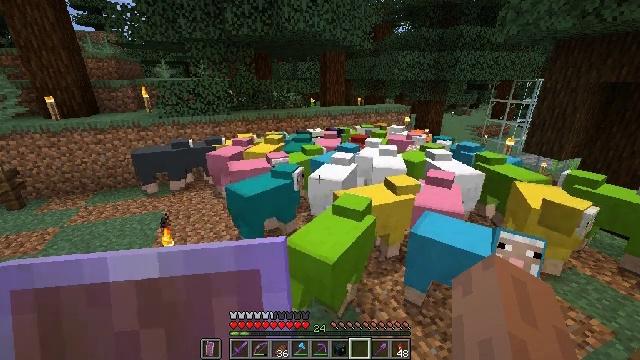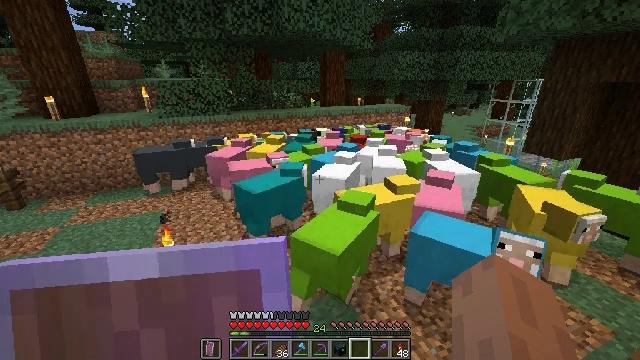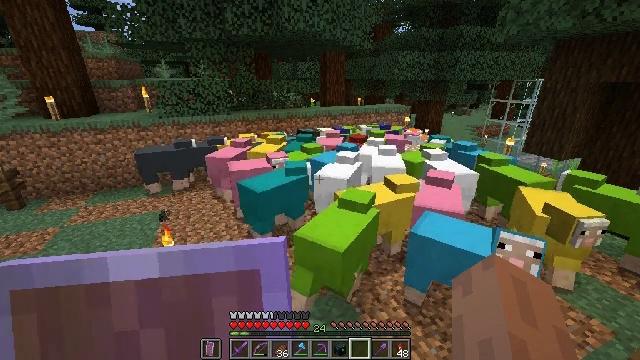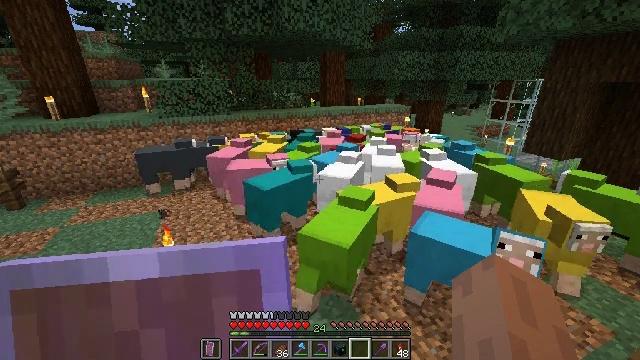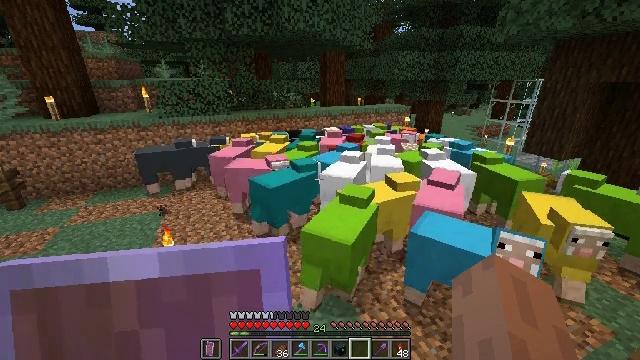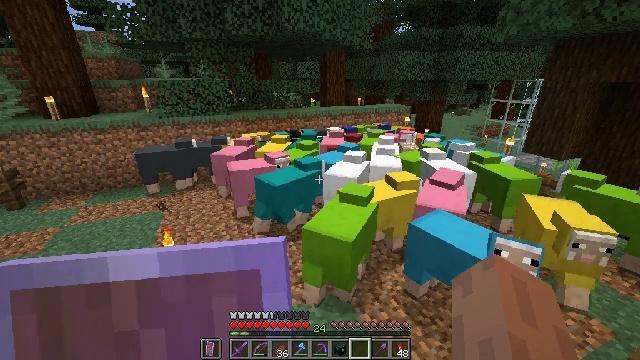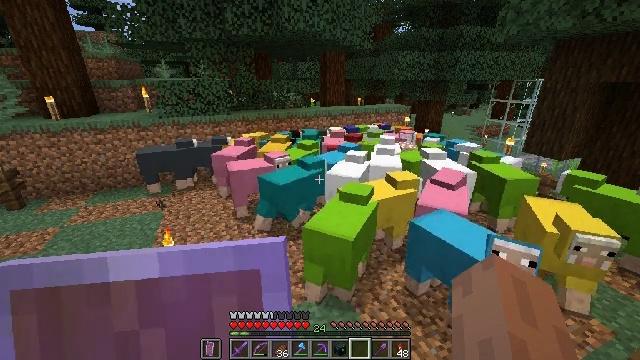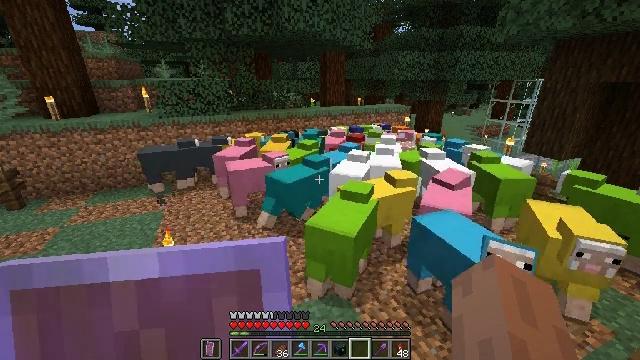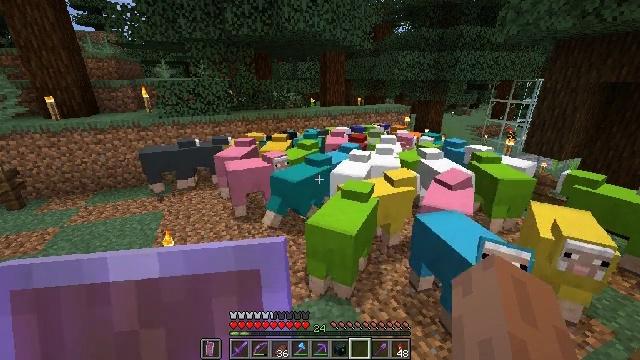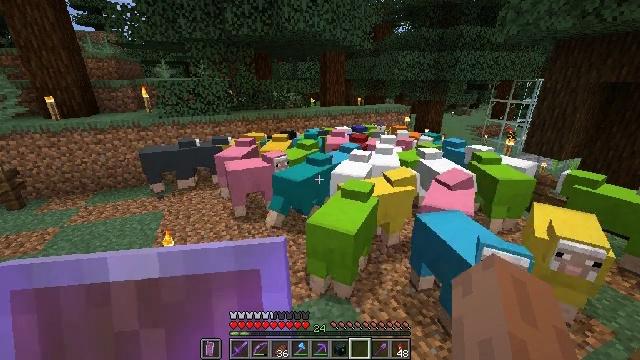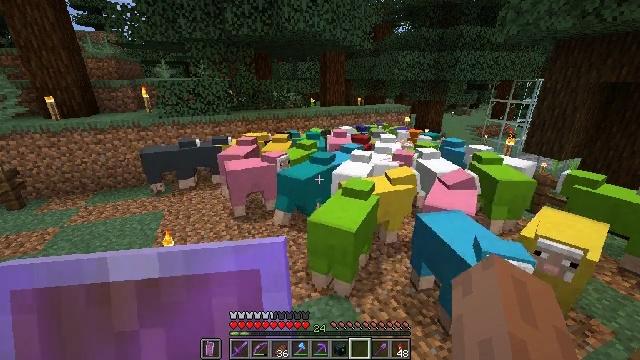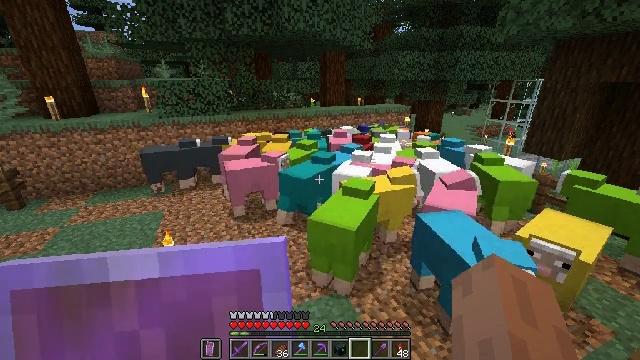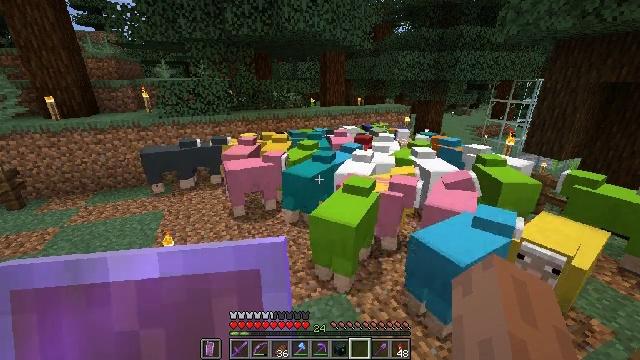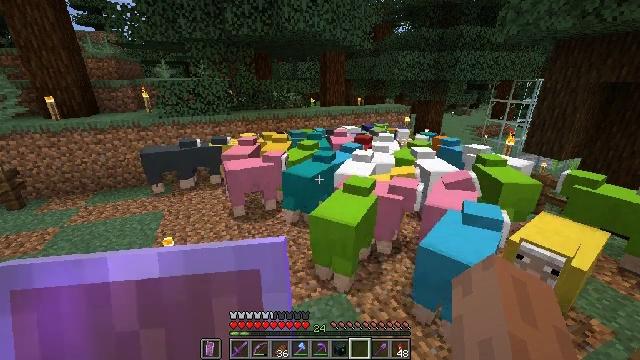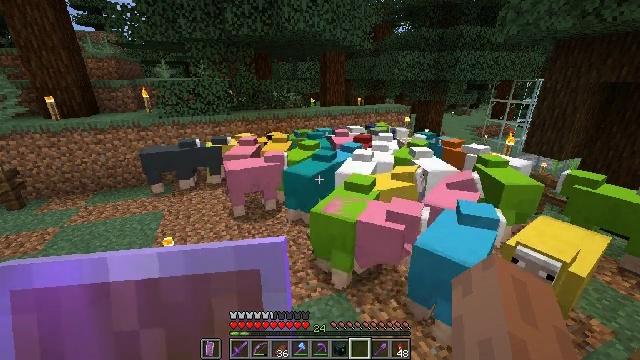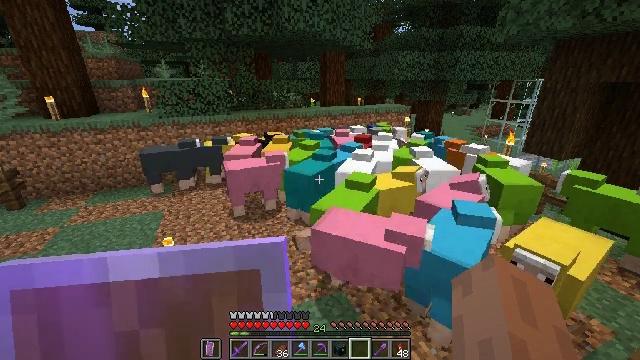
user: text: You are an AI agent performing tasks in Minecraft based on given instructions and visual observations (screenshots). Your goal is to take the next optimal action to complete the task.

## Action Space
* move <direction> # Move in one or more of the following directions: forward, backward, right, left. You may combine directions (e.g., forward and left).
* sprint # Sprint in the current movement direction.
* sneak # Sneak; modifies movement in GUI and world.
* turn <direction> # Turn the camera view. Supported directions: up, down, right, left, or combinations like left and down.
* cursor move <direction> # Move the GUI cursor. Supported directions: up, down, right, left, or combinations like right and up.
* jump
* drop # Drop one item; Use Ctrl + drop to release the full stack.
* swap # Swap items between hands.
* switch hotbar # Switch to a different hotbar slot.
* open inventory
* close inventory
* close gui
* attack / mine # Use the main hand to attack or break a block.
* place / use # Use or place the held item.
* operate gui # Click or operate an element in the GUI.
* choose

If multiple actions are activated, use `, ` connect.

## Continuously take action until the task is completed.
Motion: motion action
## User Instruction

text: Hunt animals.
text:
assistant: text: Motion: no_op
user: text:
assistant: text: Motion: no_op
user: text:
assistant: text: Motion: no_op
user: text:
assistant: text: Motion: no_op
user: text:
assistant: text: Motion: no_op
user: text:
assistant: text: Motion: no_op
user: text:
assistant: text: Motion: no_op
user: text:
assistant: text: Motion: no_op
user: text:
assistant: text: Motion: no_op
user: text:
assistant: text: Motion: no_op
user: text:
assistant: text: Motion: no_op
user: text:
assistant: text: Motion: no_op
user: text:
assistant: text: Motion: no_op
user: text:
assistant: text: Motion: no_op
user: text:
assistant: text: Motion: no_op
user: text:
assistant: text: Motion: no_op
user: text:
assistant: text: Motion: no_op
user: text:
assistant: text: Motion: no_op
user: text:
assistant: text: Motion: no_op
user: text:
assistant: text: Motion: no_op
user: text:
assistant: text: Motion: no_op
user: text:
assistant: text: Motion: no_op
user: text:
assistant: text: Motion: no_op
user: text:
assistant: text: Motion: no_op
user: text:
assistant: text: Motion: no_op
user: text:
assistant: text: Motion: no_op
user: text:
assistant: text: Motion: no_op
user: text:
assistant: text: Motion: no_op
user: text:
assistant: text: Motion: no_op
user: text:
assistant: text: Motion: no_op